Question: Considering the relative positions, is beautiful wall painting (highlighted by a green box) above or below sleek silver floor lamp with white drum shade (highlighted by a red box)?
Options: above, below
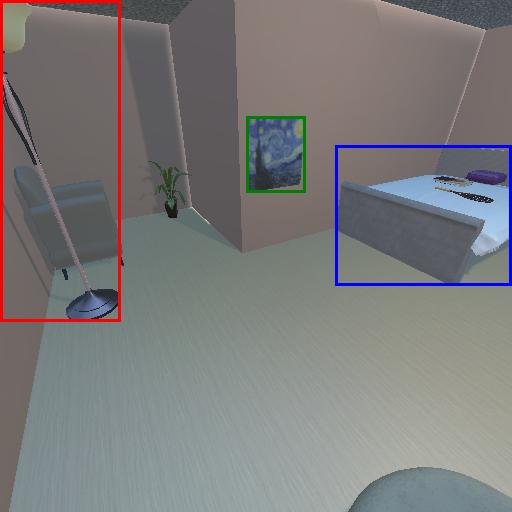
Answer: above